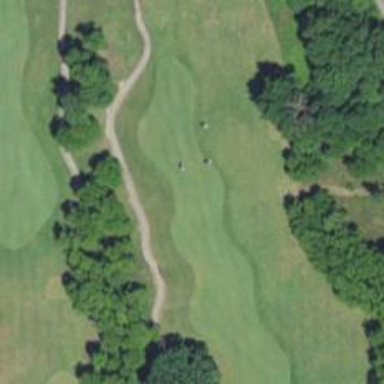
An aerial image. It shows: Golf hole.